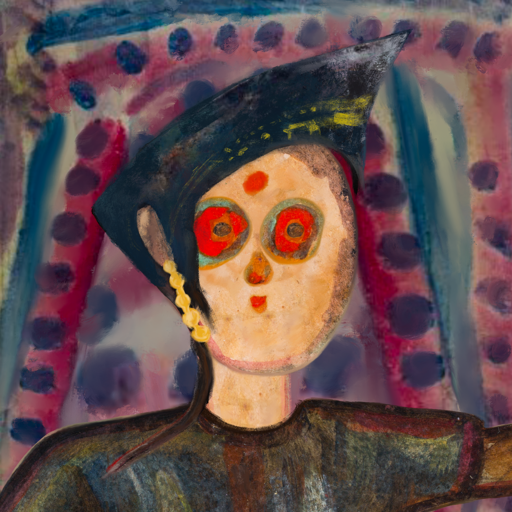
Background: HillGirl, Head And Neck Front: Childish, Face Front: Sisters, Bust: Mosgoul, Hair Front: Blank, Head Accessory: Irani, Second Necklace: Blank, Necklace: Blank, Baby: Blank